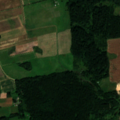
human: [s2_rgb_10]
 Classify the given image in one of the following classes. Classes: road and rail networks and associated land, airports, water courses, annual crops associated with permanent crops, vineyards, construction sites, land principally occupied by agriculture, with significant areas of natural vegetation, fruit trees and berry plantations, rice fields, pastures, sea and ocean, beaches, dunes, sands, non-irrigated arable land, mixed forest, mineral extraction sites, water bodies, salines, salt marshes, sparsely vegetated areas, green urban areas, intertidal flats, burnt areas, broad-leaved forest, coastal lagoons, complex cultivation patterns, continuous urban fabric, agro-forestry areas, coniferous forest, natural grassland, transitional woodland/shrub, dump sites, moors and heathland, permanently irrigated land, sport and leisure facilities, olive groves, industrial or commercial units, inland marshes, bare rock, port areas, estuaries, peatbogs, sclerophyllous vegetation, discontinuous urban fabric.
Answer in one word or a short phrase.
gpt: non-irrigated arable land, pastures, complex cultivation patterns, mixed forest